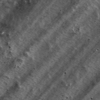
Label: not_dusty